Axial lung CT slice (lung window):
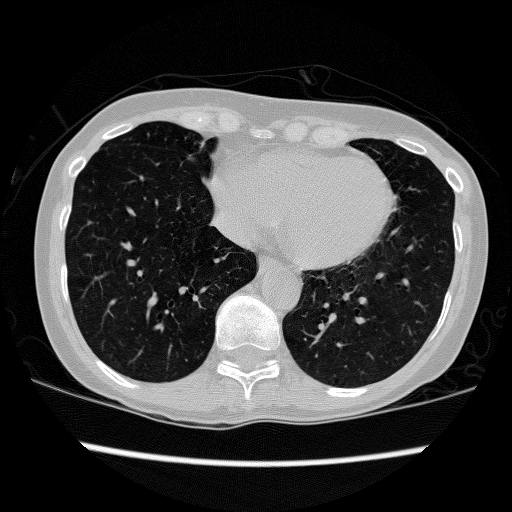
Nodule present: no